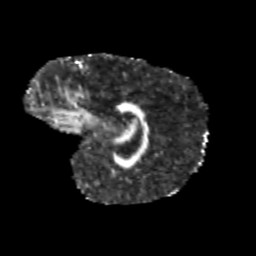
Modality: FA
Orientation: sagittal
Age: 9
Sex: female
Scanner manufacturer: siemens
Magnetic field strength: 3 T
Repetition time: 3.8 s
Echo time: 0.07 s